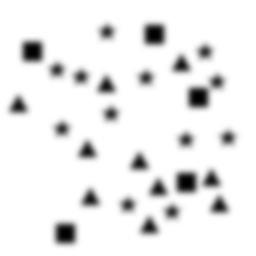
Squares: 5
Triangles: 10
Stars: 12
Total shapes: 27